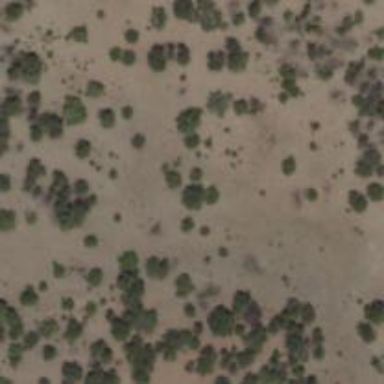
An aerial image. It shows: Patch of scrub vegetation.